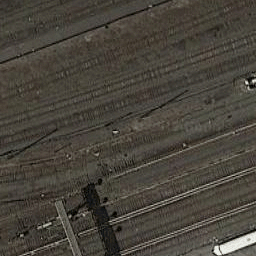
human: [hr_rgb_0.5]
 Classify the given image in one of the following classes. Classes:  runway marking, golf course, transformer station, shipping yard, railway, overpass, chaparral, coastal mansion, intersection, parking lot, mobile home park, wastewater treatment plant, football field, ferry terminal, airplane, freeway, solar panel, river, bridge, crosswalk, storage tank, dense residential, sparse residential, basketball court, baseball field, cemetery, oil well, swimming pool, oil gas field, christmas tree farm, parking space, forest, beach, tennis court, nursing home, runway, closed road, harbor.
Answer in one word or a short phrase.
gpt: railway